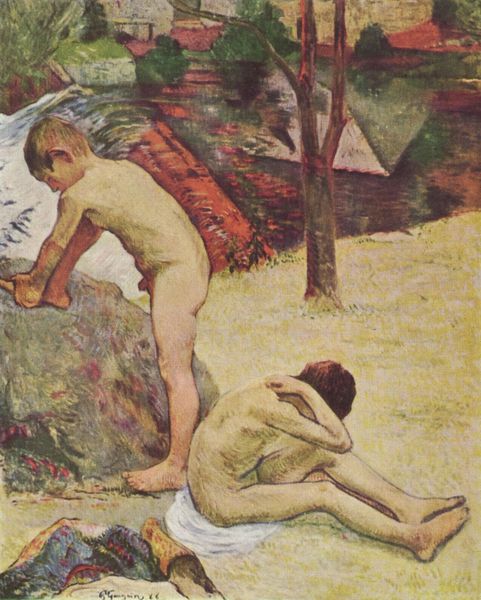
Titel: Badende bretonische Knaben
Künstler: Paul Gauguin
Standort: Hamburg
Institution: Kunsthalle
Schlagwörter: akt, baum, blau, blätter, felsen, fuß, gemälde, körper, laub, nackt, wasser, weiß, akte, baden, badende, bäume, fluss, gelb, grün, mädchen, ocker, sand, sitzen, ufer, äste, braun, frankreich, grau, haar, hell, köpfe, rücken, schwarz, gebäude, gras, park, rasen, rot, tuch, wiese, beige, malerei, arm, arme, gesicht, inkarnat, kleidung, stehen, stein, steine, hände, signatur, ast, bach, baumstamm, feld, häuser, natur, spiegelung, stamm, strauch, büsche, haare, sitzend, stehend, stoff, decke, kind, rosa, wald, wasserfall, kinder, stock, garten, beine, farbig, sommer, strand, jungen, knaben, warm, farben, fels, dorf, dächer, mauer, farbe, lila, violett, hütten, füsse, nacken, spielen, monet, handtuch, manet, streifen, nackte, junge, umriss, gauguin, bad, waschen, penis, bücken, knabe, heide, badend, jungs, fäuste, schuh, sonnig, spielend, umrißlinien, geäst, gebückt, felsbrocken, verborgen, gelblich, eau, kubisch, enfants, menzel, kratzen, douceur, serusier, arbres, gemäde, herbe, datiert, jucken, freibad, nus, été, nach dem bad, june, jungen knaben, puhlen, vêtements, source, n, bückt, jeux, tons, touche du eint, touche du peintre